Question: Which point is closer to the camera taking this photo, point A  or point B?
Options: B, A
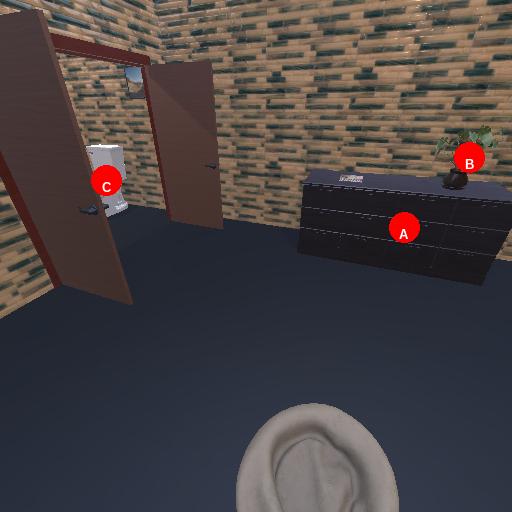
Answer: B